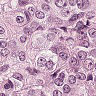
Metastatic tissue present: yes